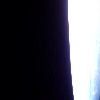
Label: space